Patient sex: F
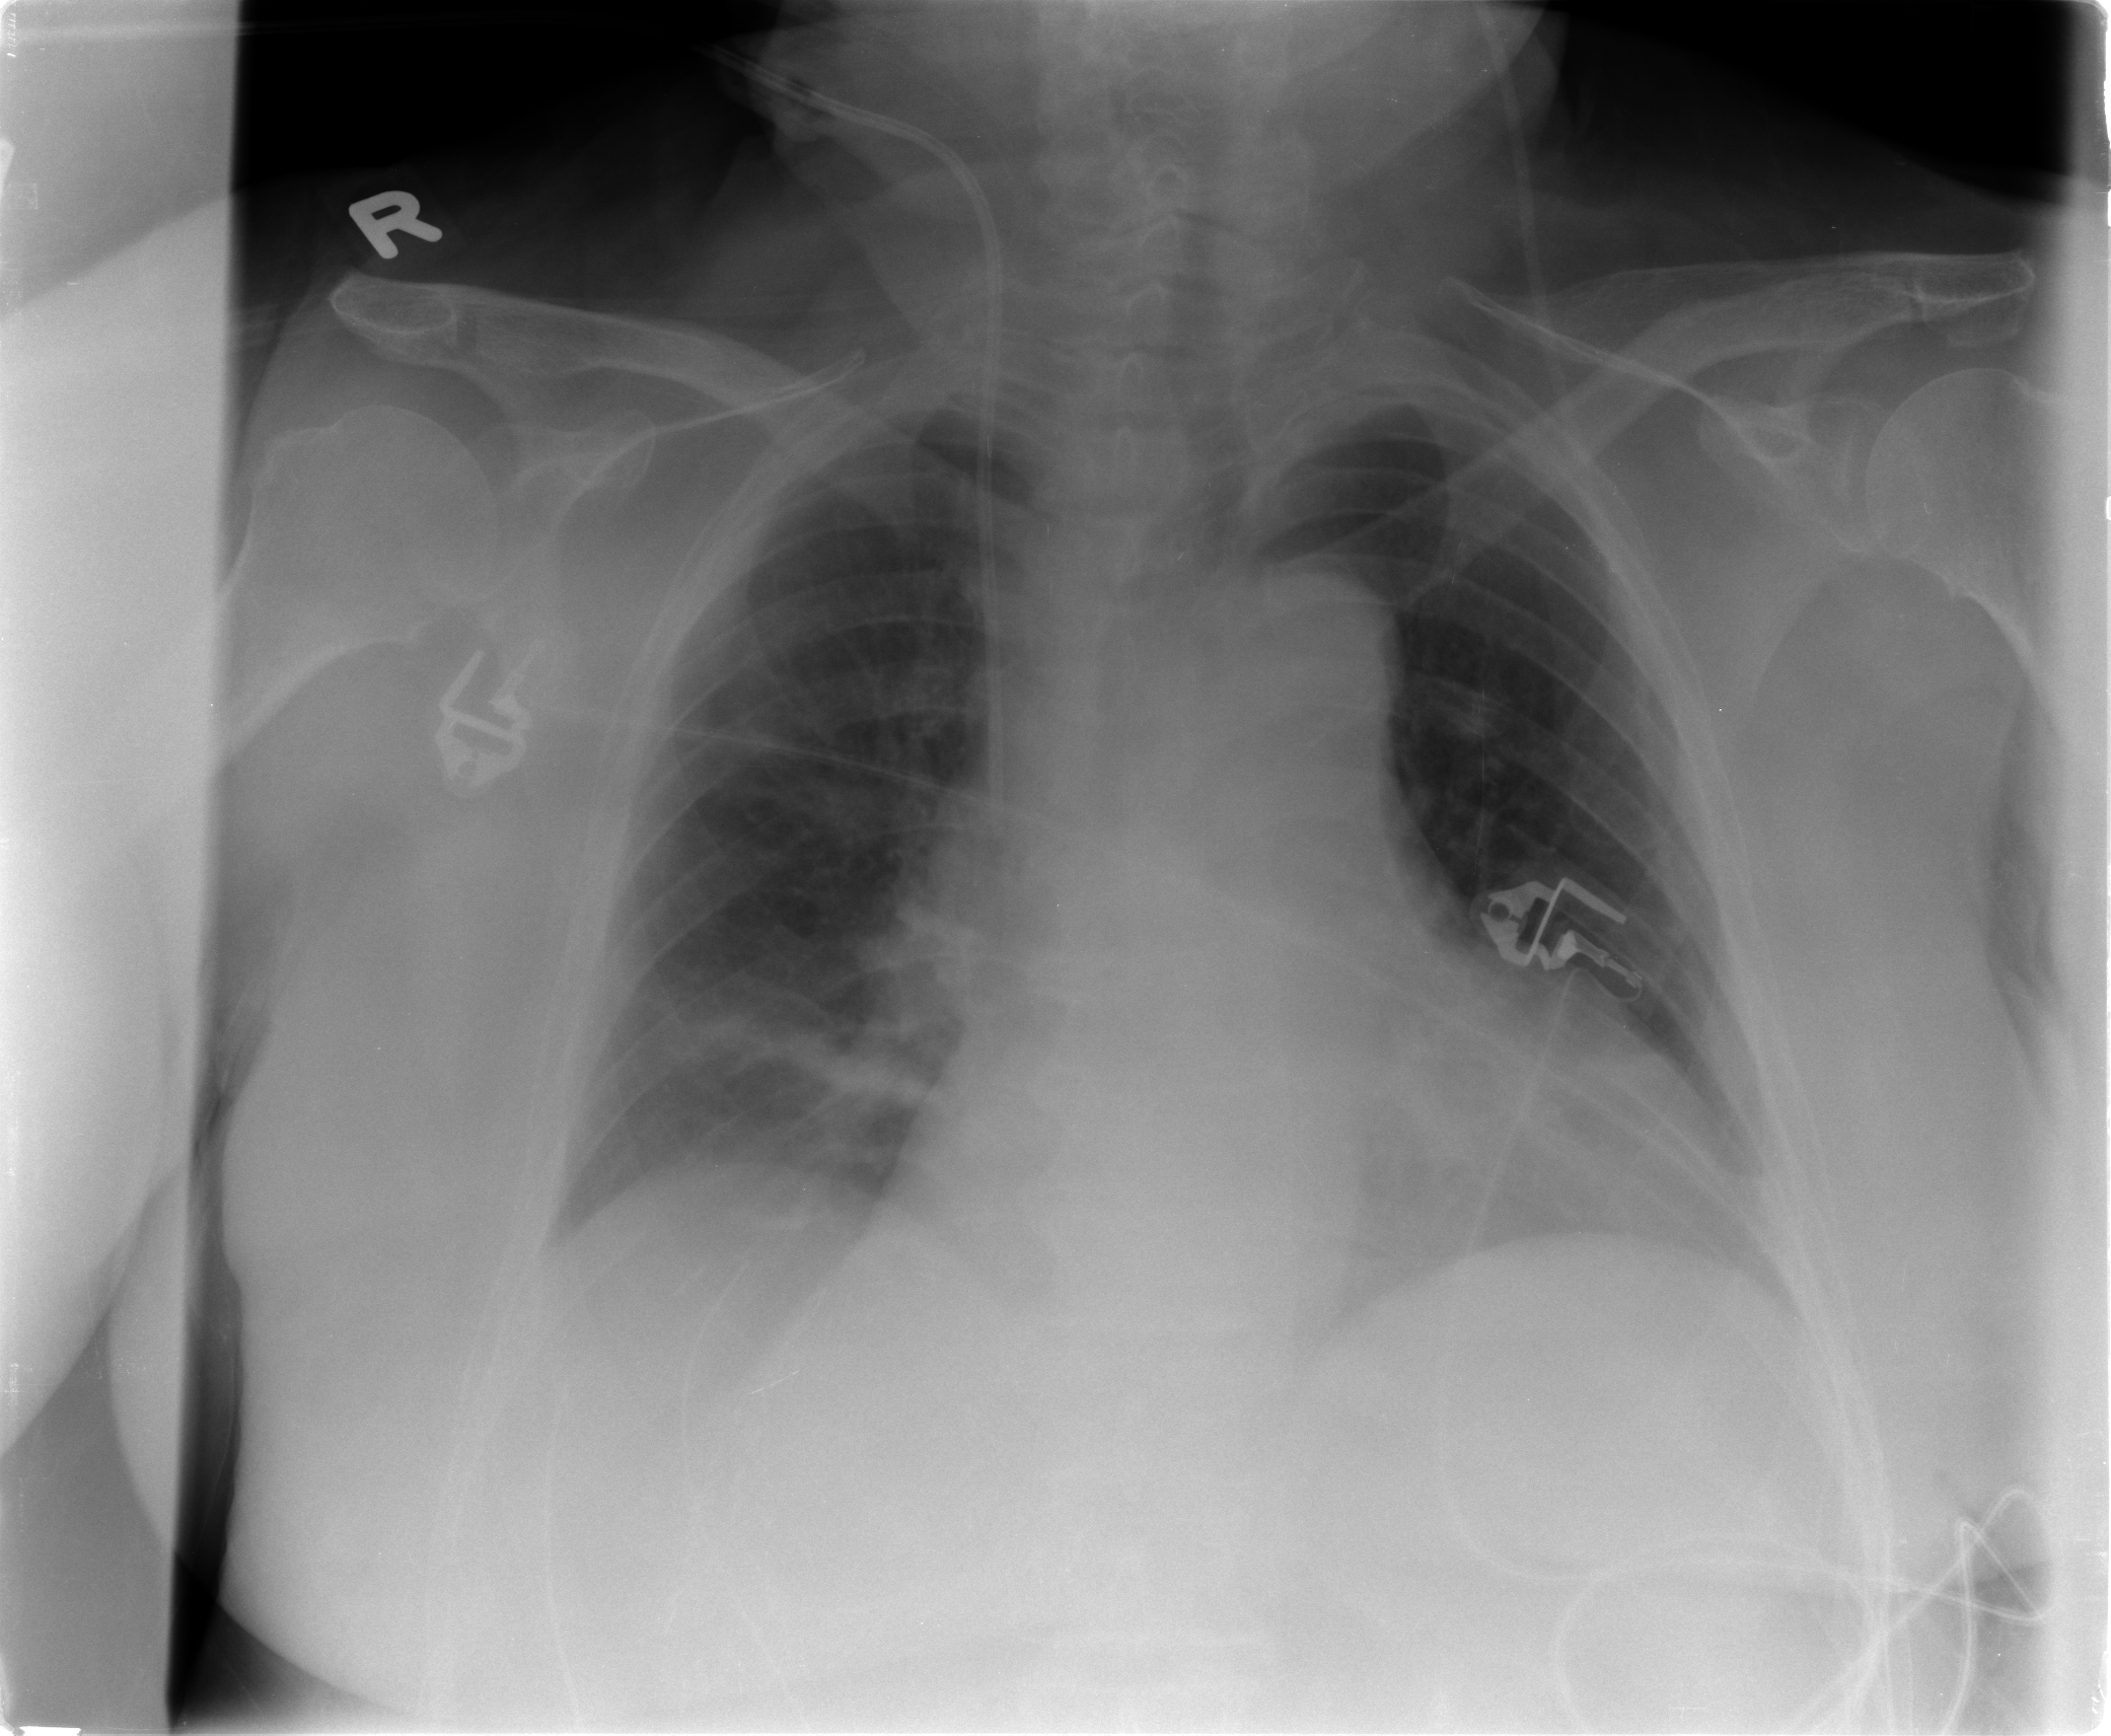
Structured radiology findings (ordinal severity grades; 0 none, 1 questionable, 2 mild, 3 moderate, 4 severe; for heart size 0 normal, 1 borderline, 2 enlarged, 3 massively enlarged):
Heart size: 2
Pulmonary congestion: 1
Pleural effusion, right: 0
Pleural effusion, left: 1
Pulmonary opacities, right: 0
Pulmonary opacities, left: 0
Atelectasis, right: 2
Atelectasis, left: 2